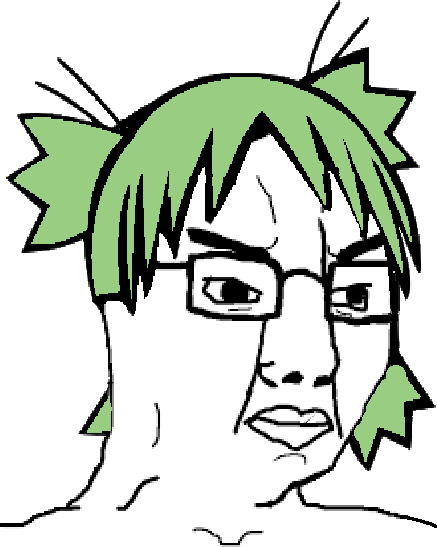
Label: 5_Poljak